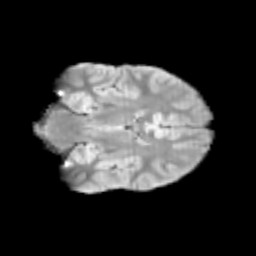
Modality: T2w
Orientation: coronal
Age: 9
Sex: male
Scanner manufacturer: siemens
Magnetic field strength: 3 T
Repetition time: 3.8 s
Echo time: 0.07 s